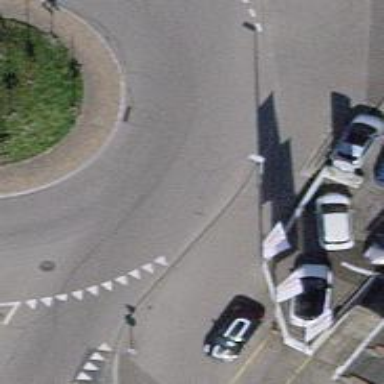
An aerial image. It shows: Primary highway with asphalt surface leading to roundabout.